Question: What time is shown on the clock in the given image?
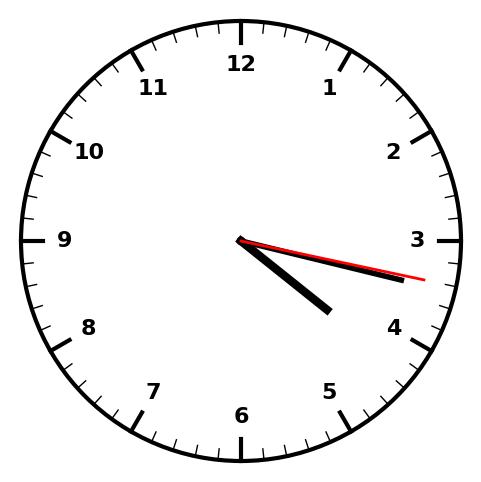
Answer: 04:17:17